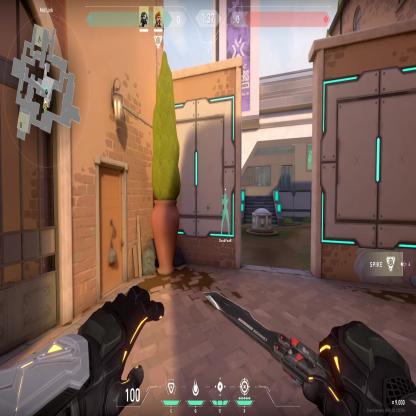
Label: teammate